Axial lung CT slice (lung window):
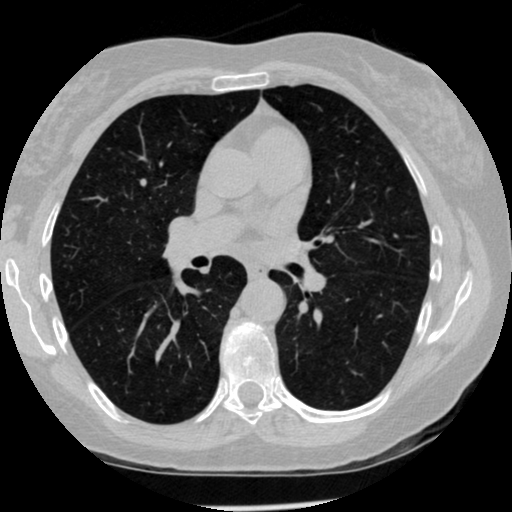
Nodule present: no